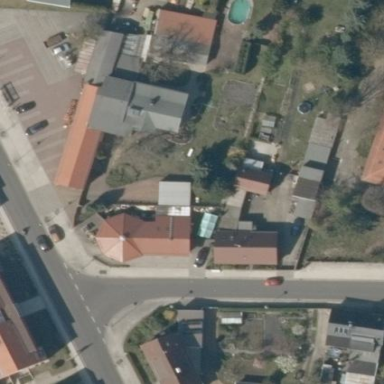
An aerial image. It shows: Hardware shop located in building.